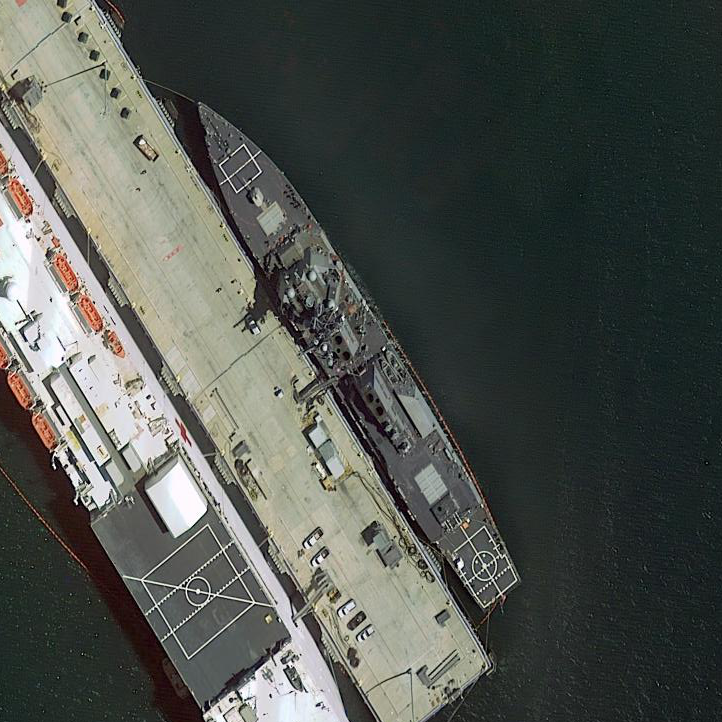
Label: Arleigh_Burke-class_destroyer